Brain MRI, t2w sequence, axial 2D slice.
Patient: age 18, sex F, weight 95 kg, height 1.95 m
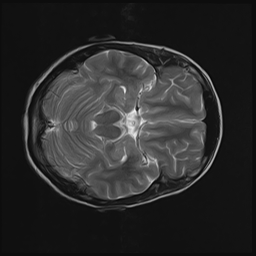